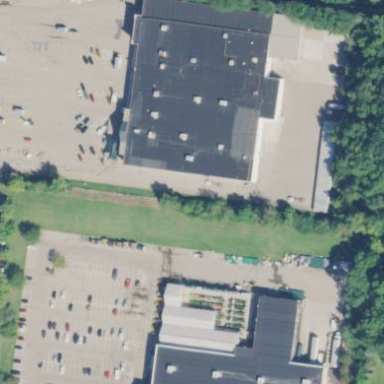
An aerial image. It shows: Garages used for storage rental.